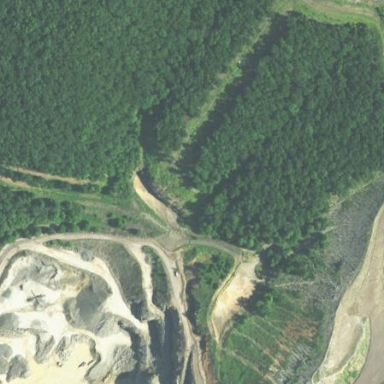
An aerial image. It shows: Quarry area.